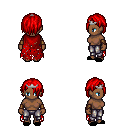
a pixel art fantasy rpg character, female body template, human, dark skin, red tattered cape, metal pants, red bangs hairstyle, silver tiara, cloth bracers, black slippers, four views (front, back, left, right), 2x2 character sprite sheet, small pixel art, hard edges, no anti-aliasing